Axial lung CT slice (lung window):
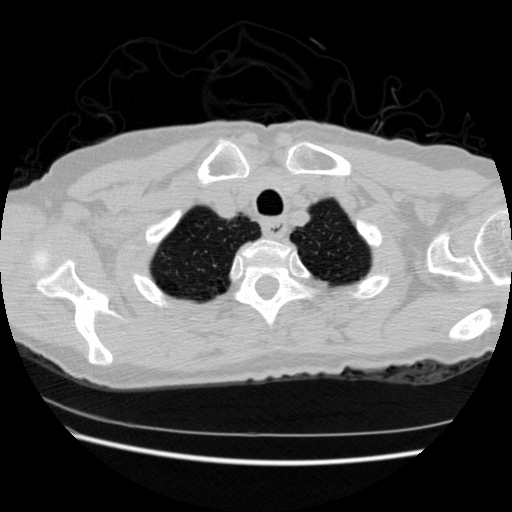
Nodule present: no